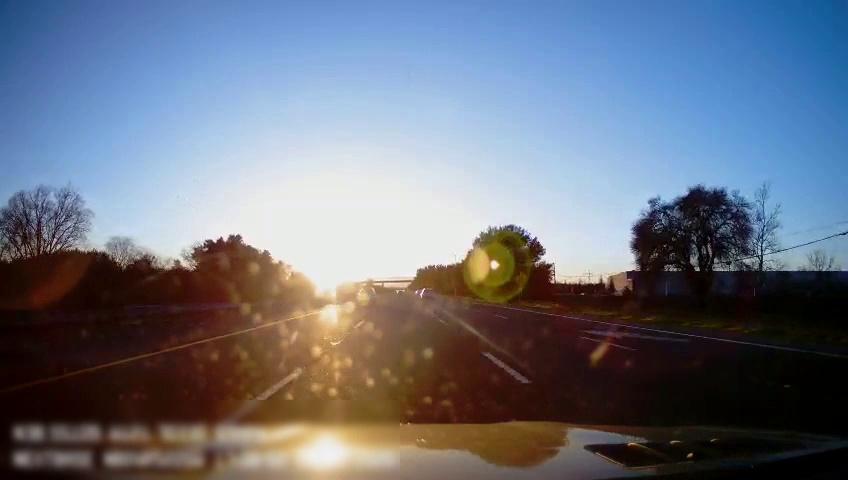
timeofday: Day
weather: Sunny
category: Drivable Space
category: Vehicles | SUV
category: Vehicles | SUV
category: Lanes | Alternate Lane
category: Lanes | Current Lane
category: Lanes | Current Lane
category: Lanes | Alternate Lane
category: Lanes | Alternate Lane
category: Traffic | Signs